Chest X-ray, PA view. Patient: 65 years old, sex F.
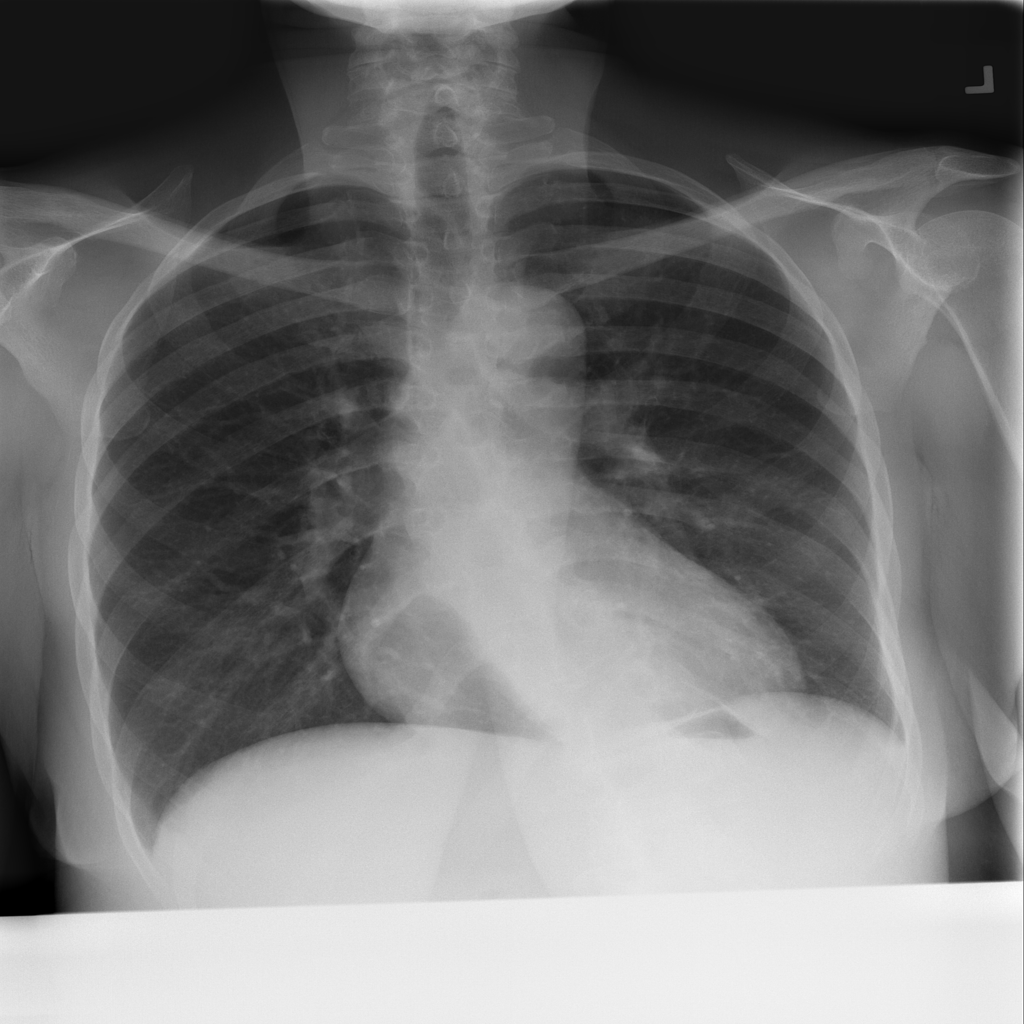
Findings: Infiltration